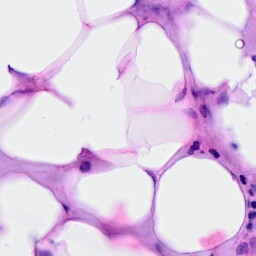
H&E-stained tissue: Breast